The plot is a Hilbert-envelope spectrum of a rotating bearing's acceleration signal, annotated with the bearing's characteristic defect frequencies. Based on the visible evidence, which condition applies: normal, inner_race, outer_race, ball?
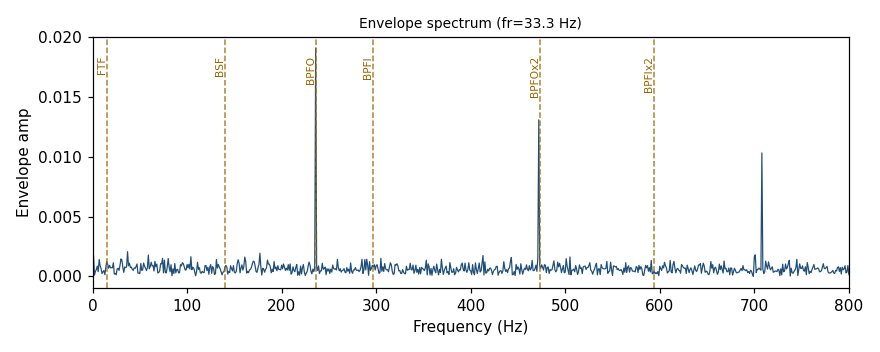
Answer: outer_race